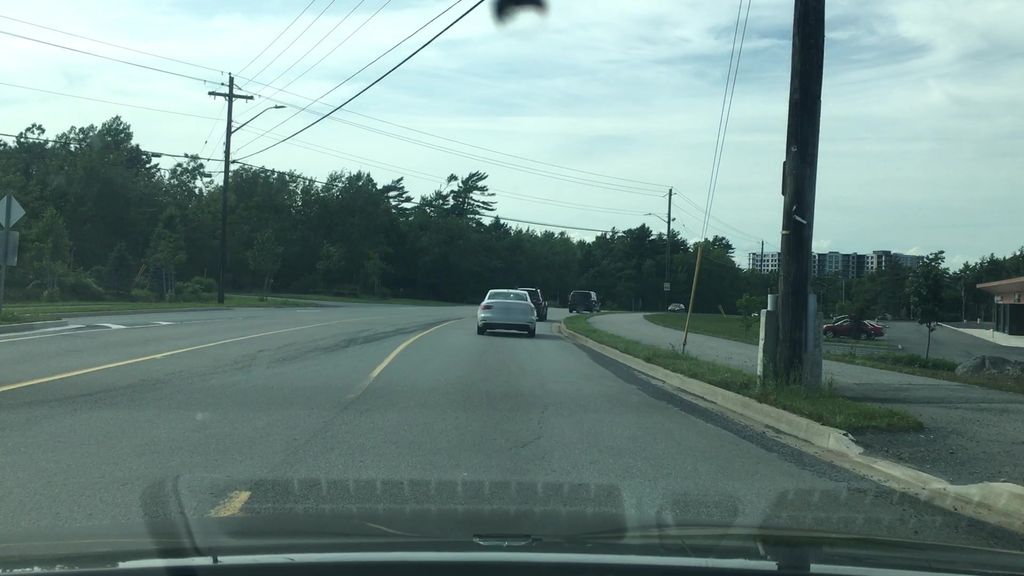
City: halifax